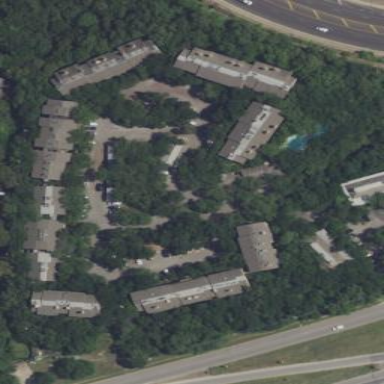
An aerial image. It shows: Residential area with apartments.